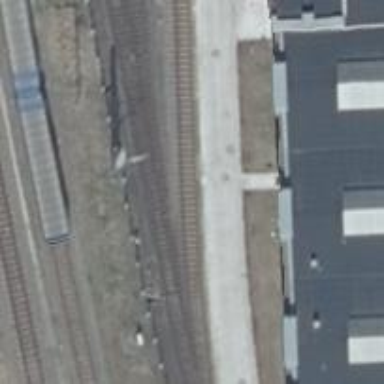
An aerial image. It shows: Railway switch.